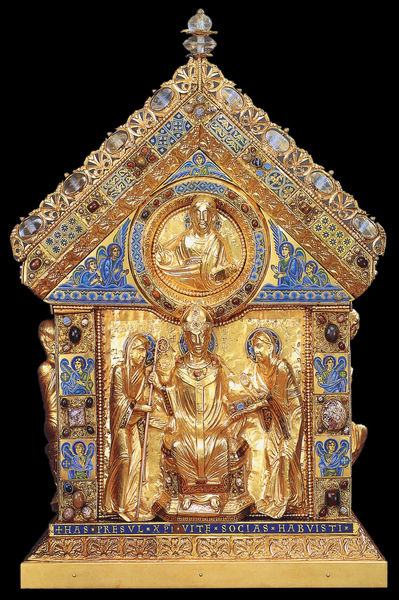
Titel: Heribertschrein
Standort: Köln, Neu St. Heribert (EU - D - NRW)
Schlagwörter: blau, gott, mann, frau, schwarz, stuhl, dach, haus, ornament, spitze, gold, sitzend, edelsteine, perlen, kreis, rund, engel, relief, schrift, stab, figuren, bischof, könig, papst, spitz, inschrift, bronze, truhe, text, statuette, christus, jesus, edelstein, mitra, mönche, heilige, schatulle, heilig, maria, schrein, reliquie, zepter, latein, schrft, bergkristall, evangelisten, reliquiar, emaille, pabst, juwelen, 600, socias, habvisti, imtra